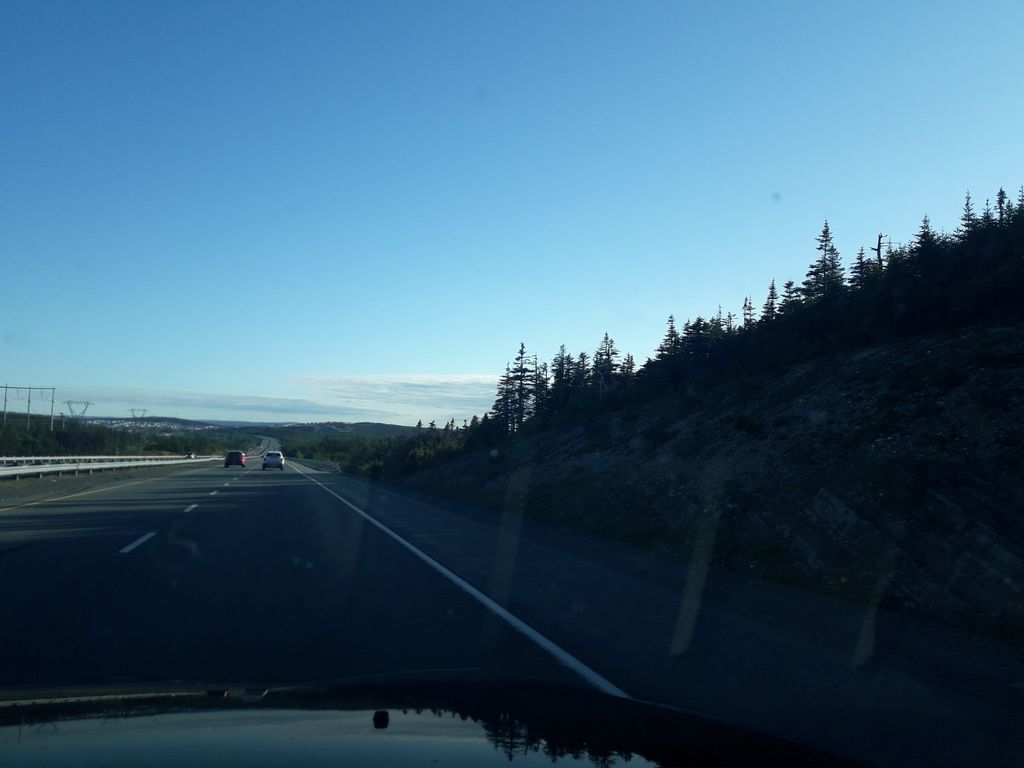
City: st_johns